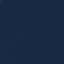
Label: SeaLake